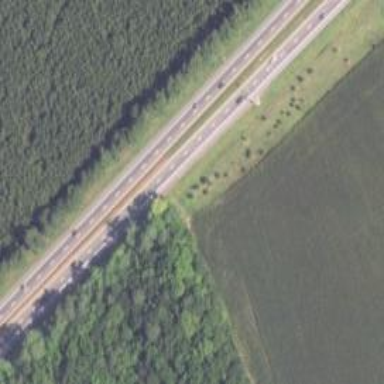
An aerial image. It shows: Trunk highway.